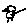
Label: bird